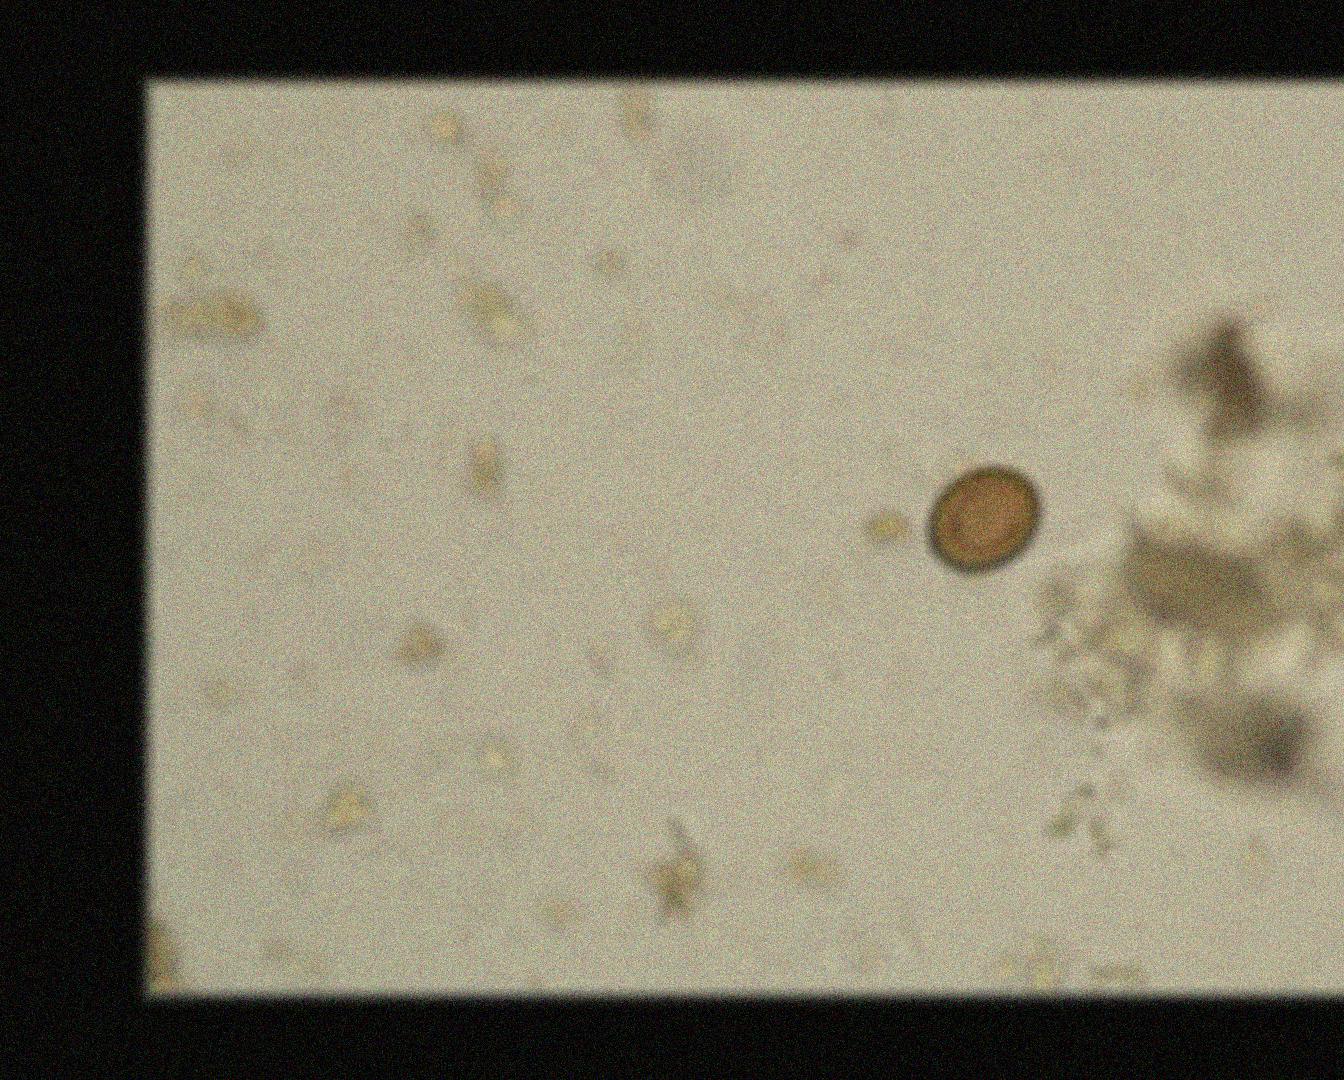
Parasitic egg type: Taenia spp. egg